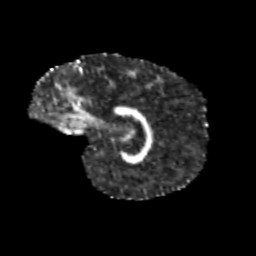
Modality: FA
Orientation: sagittal
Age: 9
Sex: female
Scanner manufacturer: siemens
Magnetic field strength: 3 T
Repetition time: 3.8 s
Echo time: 0.07 s